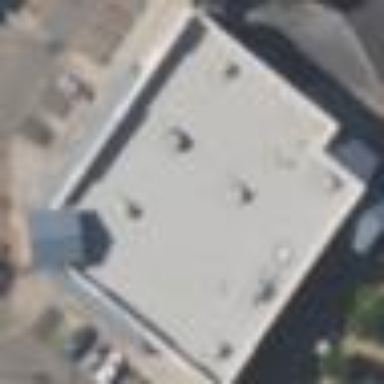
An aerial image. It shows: Building.